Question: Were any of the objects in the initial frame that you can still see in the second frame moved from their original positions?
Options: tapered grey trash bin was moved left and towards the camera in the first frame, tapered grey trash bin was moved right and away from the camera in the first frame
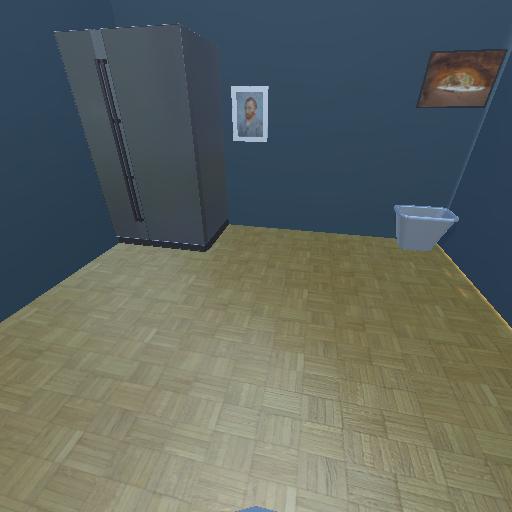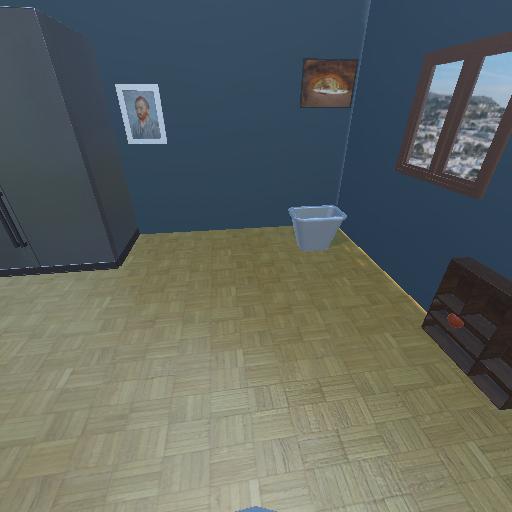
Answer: tapered grey trash bin was moved left and towards the camera in the first frame